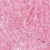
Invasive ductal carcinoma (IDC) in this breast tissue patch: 0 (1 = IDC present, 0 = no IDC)